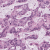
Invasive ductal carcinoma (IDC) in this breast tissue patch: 1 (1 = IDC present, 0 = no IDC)